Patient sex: F
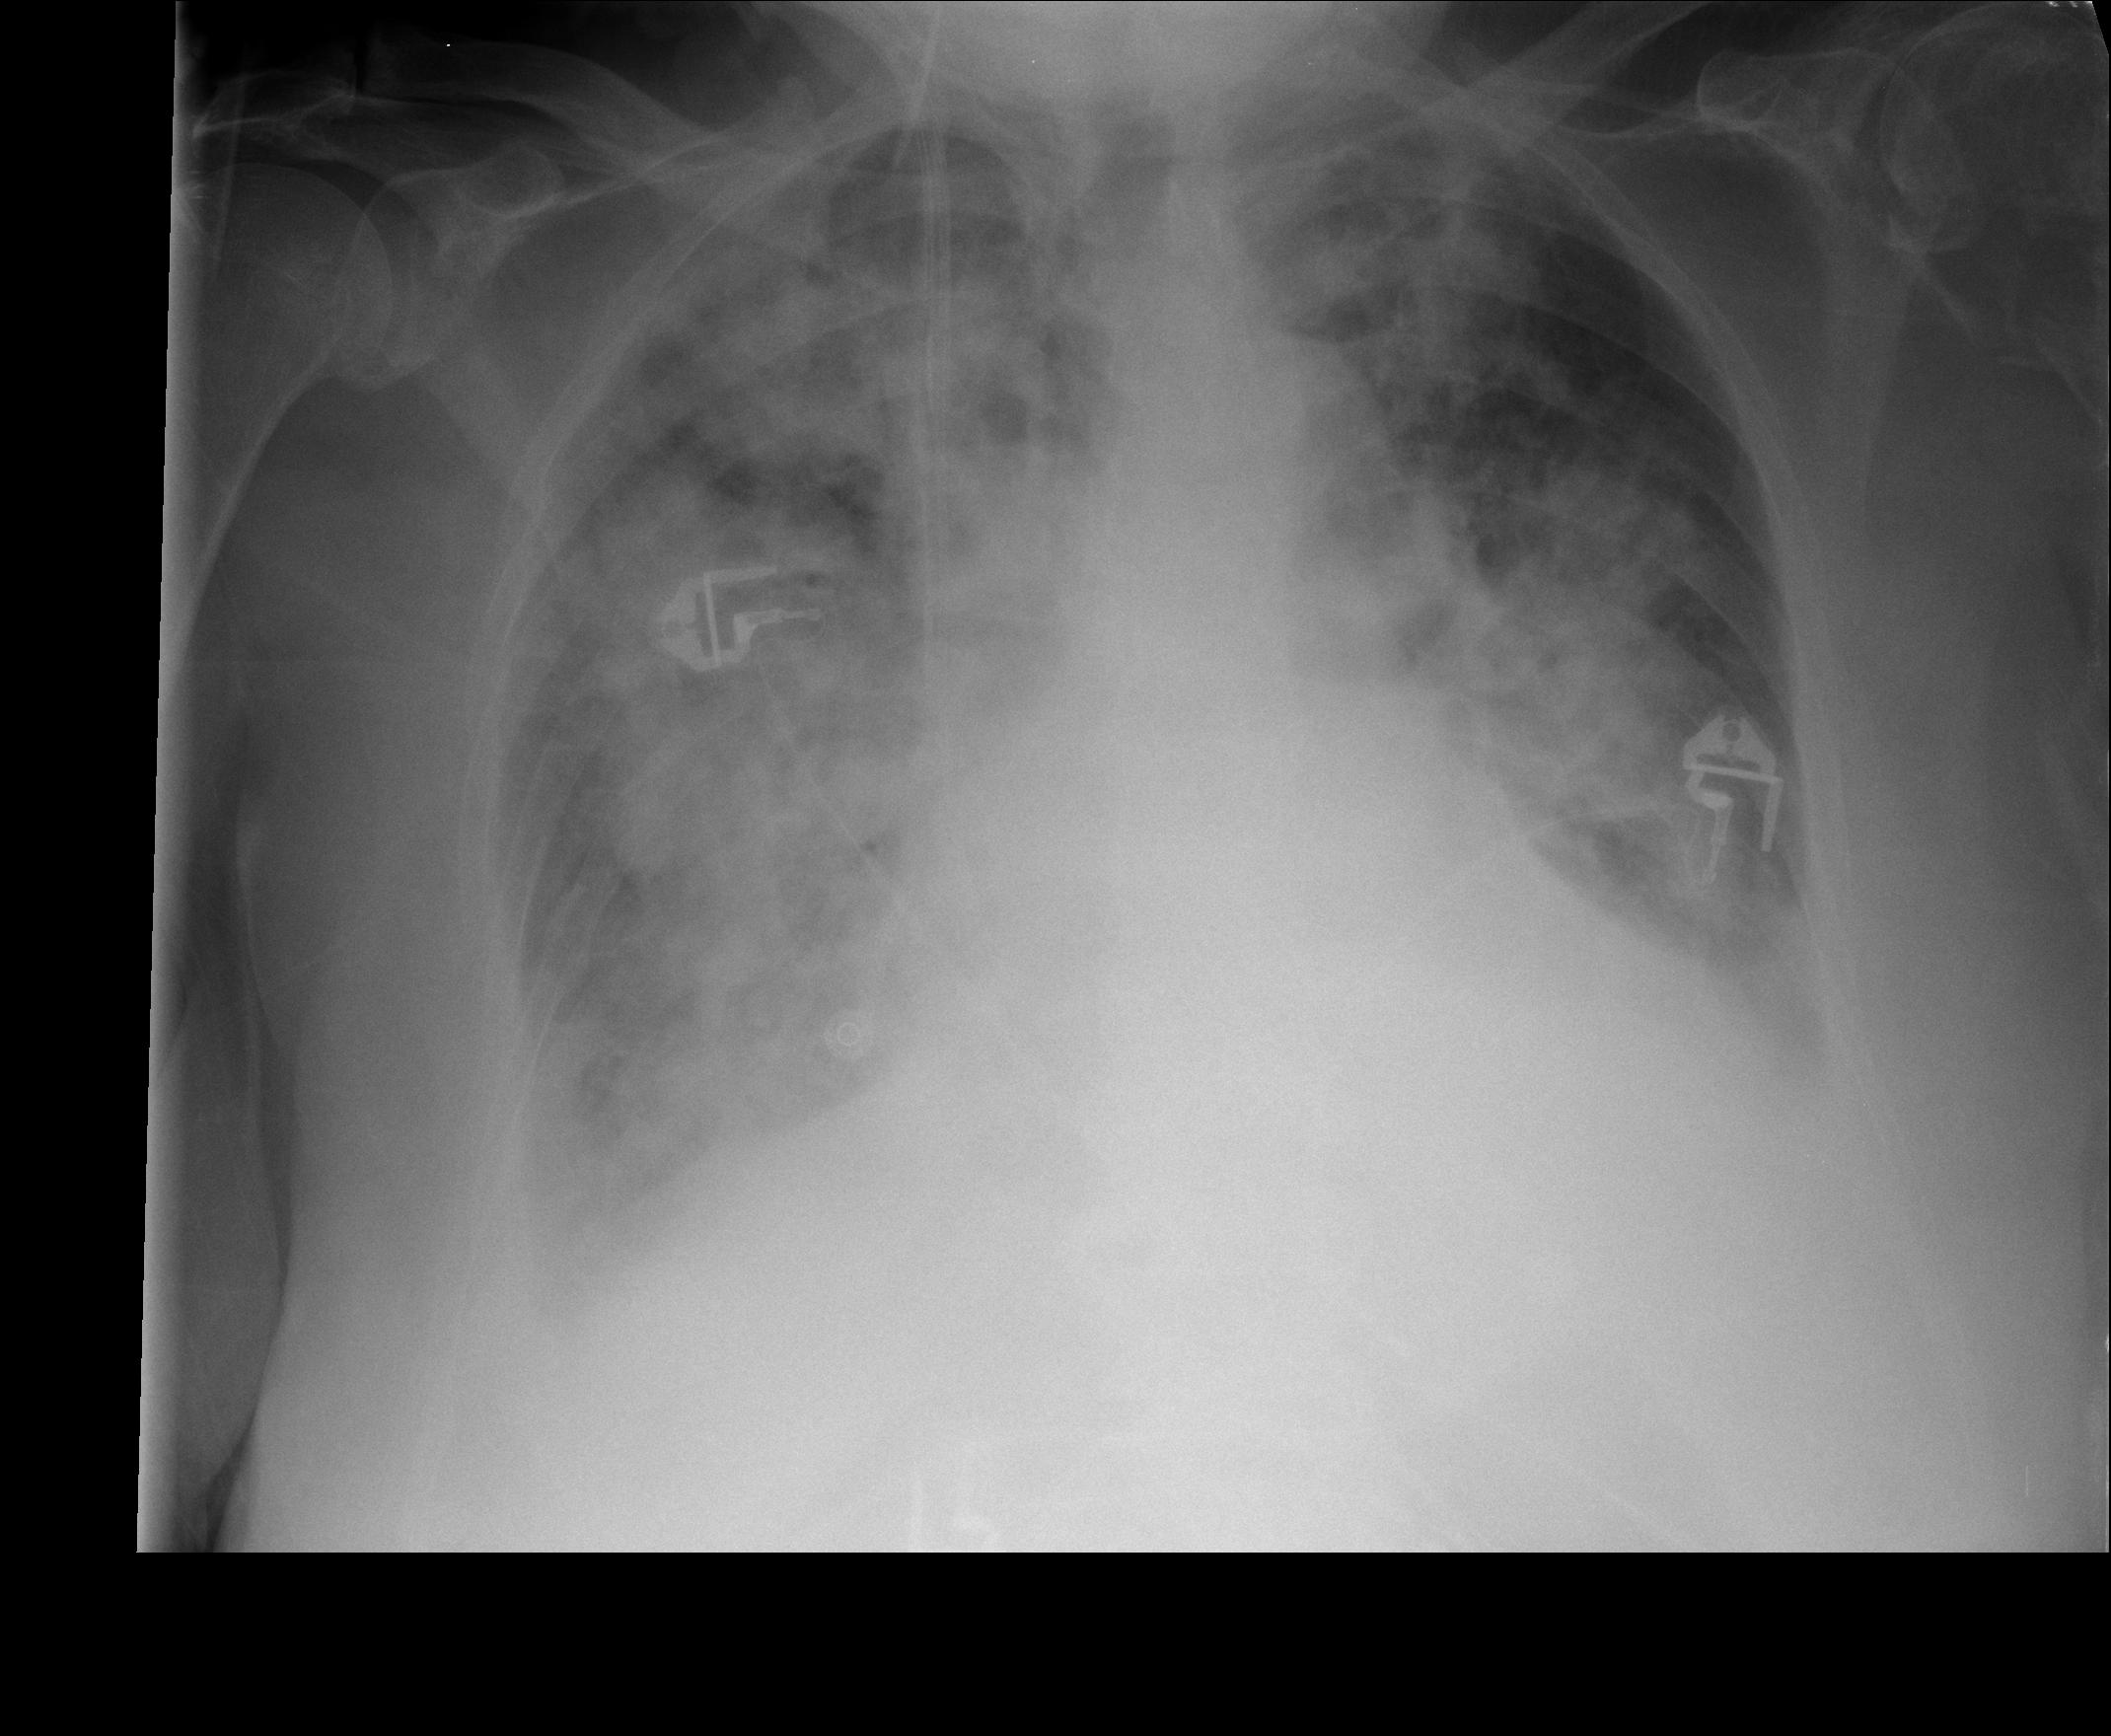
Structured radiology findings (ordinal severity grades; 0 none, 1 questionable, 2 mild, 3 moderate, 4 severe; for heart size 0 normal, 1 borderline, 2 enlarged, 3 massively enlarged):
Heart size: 2
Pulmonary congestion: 3
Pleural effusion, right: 1
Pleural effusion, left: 2
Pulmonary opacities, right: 4
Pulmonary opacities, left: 3
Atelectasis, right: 2
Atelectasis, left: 2